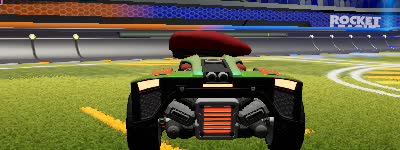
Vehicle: breakout